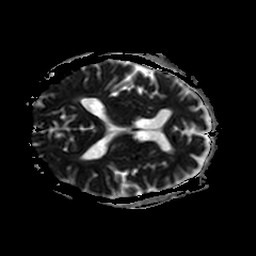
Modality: ADC
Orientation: axial
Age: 72
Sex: male
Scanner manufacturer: philips
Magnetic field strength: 3 T
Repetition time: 3.339 s
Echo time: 0.076 s